Question: I have a problem.
I have this part of structure:
'''
<type name="Order" mode="append"> <!-- LOLLO -->
<organizer>
<search mode="append">
<condition attribute="versionID" operator="is null" />
</search>
<editor mode="append">
<tab name="positions_and_prices" position="0" mode="append">
<section name="original_totals" position="1" mode="append">
<listlayout>
<attribute name="subTotalOriginal" descriptionattribute="currency" labelwidth="530" width="124">
<doubleeditor>
<parameter key="align" value="right"/>
</doubleeditor>
</attribute>
<attribute name="totalDiscountsOriginal" descriptionattribute="currency" labelwidth="530" width="124">
<doubleeditor>
<parameter key="align" value="right"/>
</doubleeditor>
</attribute>
'''
I would translate the section .
I tried adding a code like
> section.original_totals=OriginalTotals
but nothing happens.
How can I reference this section?
Here there is a screenshot of the structure:

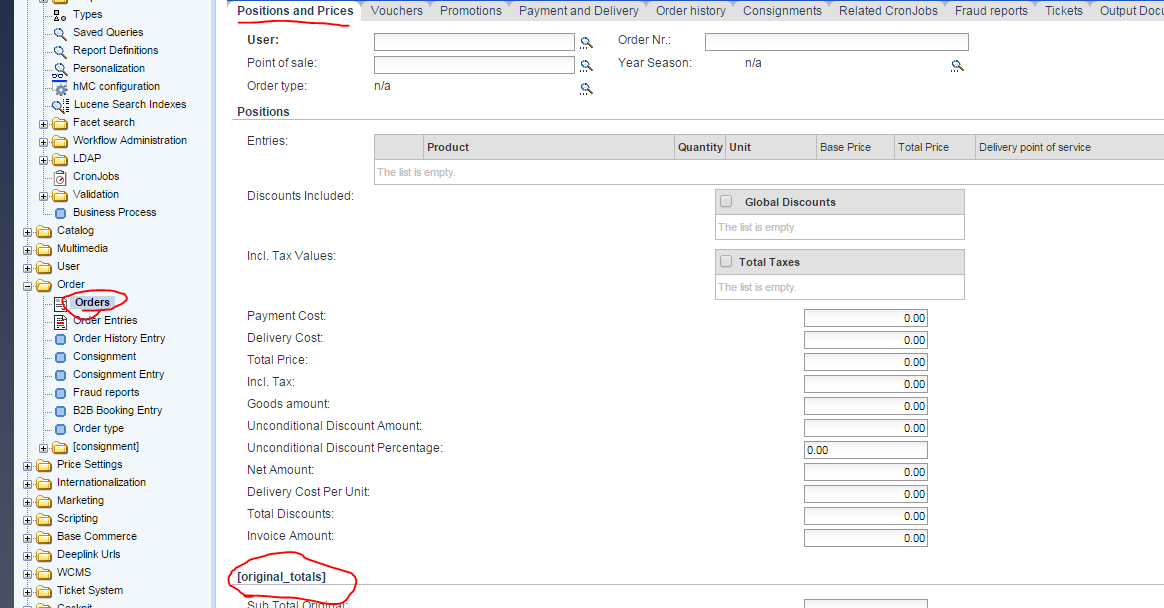
Answer: In your you reference this should be leading to: . If you overwrite/extend existing functionality and you are not sure how to declare your code it is always a good habit to look for the original files, in this case the hmc.xml in the hmc extension.